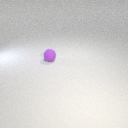
small purple rubber sphere